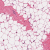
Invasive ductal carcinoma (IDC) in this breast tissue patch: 0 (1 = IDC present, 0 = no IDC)